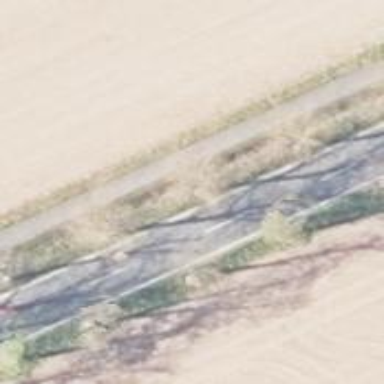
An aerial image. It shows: Abandoned railway.